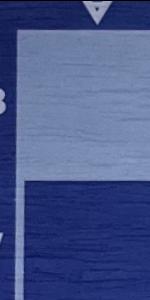
Label: Empty